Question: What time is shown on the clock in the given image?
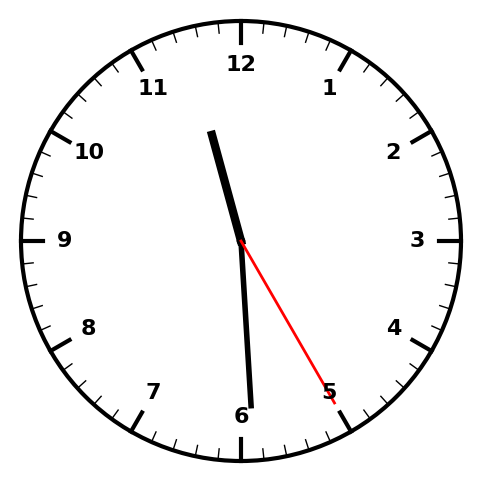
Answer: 11:29:25